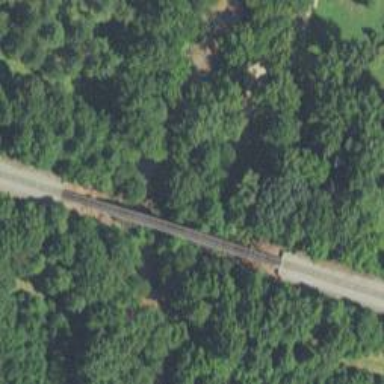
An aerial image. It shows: Railway bridge.